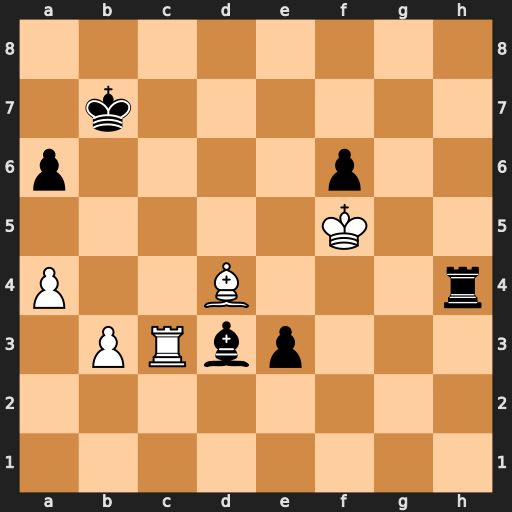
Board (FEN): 8/1k6/p4p2/5K2/P2B3r/1PRbp3/8/8
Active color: w
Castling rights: -
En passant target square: -
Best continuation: Rxd3 e2 Bc3